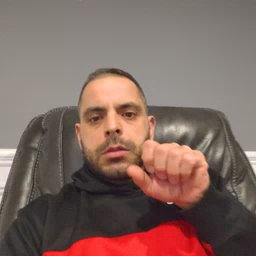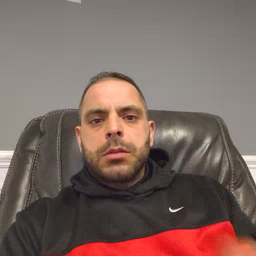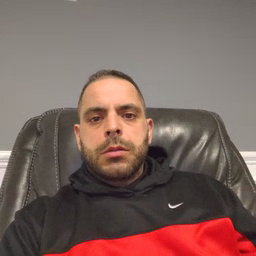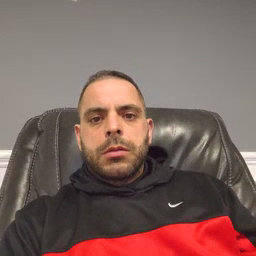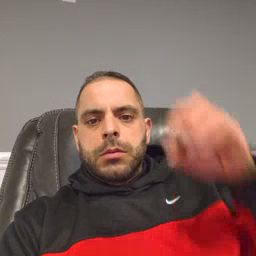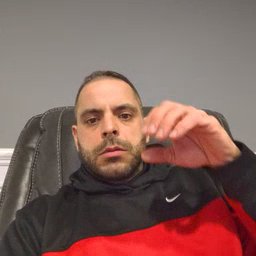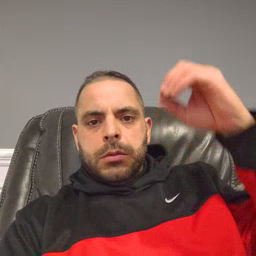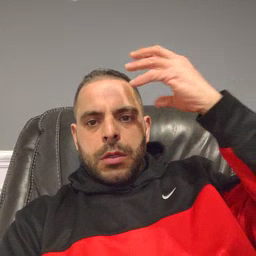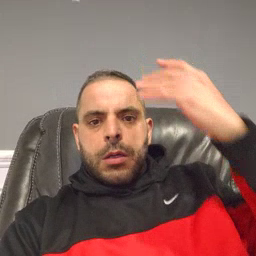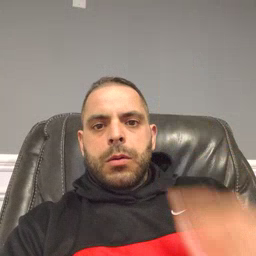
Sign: shower